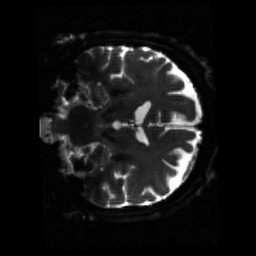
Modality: sbref
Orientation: coronal
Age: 70
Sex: female
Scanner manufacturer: siemens
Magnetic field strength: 3 T
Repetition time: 3.23 s
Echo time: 0.0892 s